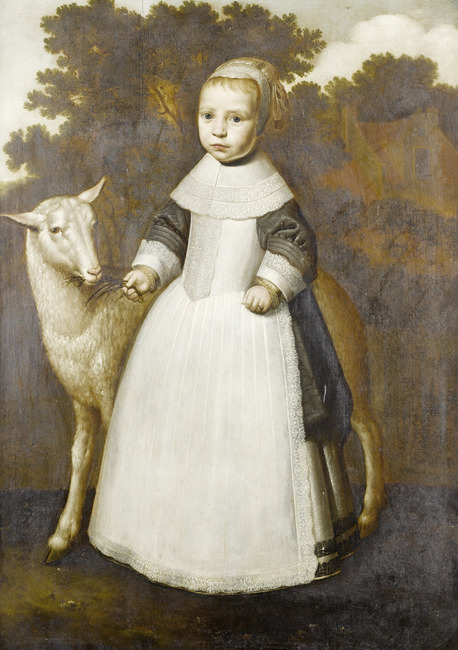
Title: Portrait of an unknown girl with a sheep
Artist: Anoniem (Dordrecht) ca. 1630
Earliest date: 1625
Latest date: 1630
Genre: painting
Iconography: cattle
Keywords: child portrait, girl, full-length portrait, body facing left, head to the left, facing front, mutche, apron, sheep, in a landscape